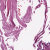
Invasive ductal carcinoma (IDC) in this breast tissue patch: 0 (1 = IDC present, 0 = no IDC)